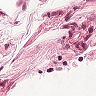
Metastatic tissue present: no